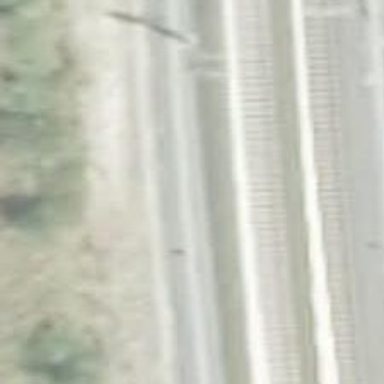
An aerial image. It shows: Railway track with contact line for electrification.